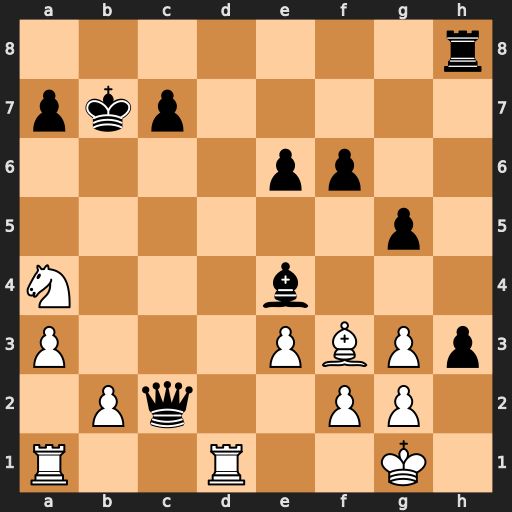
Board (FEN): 7r/pkp5/4pp2/6p1/N3b3/P3PBPp/1Pq2PP1/R2R2K1
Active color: w
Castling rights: -
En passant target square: -
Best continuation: Bxe4+ Qxe4 Nc5+